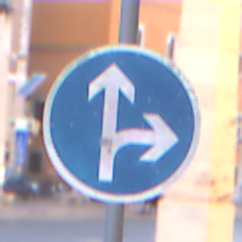
Verkehrszeichen: VorgeschriebeneFahrtrichtungGeradeausOderRechts
Umgebung: Outdoor, Urban
Tageszeit: SunriseSunset
Wetter: Clear
Licht: Natural
Jahreszeit: NotSpecified
Kontrast: MediumContrast